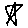
Label: star